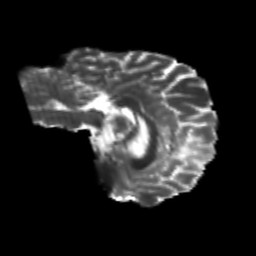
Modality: T2w
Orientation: sagittal
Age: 25
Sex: male
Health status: healthy
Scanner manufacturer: philips
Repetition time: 7.388 s
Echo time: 0.08599 s